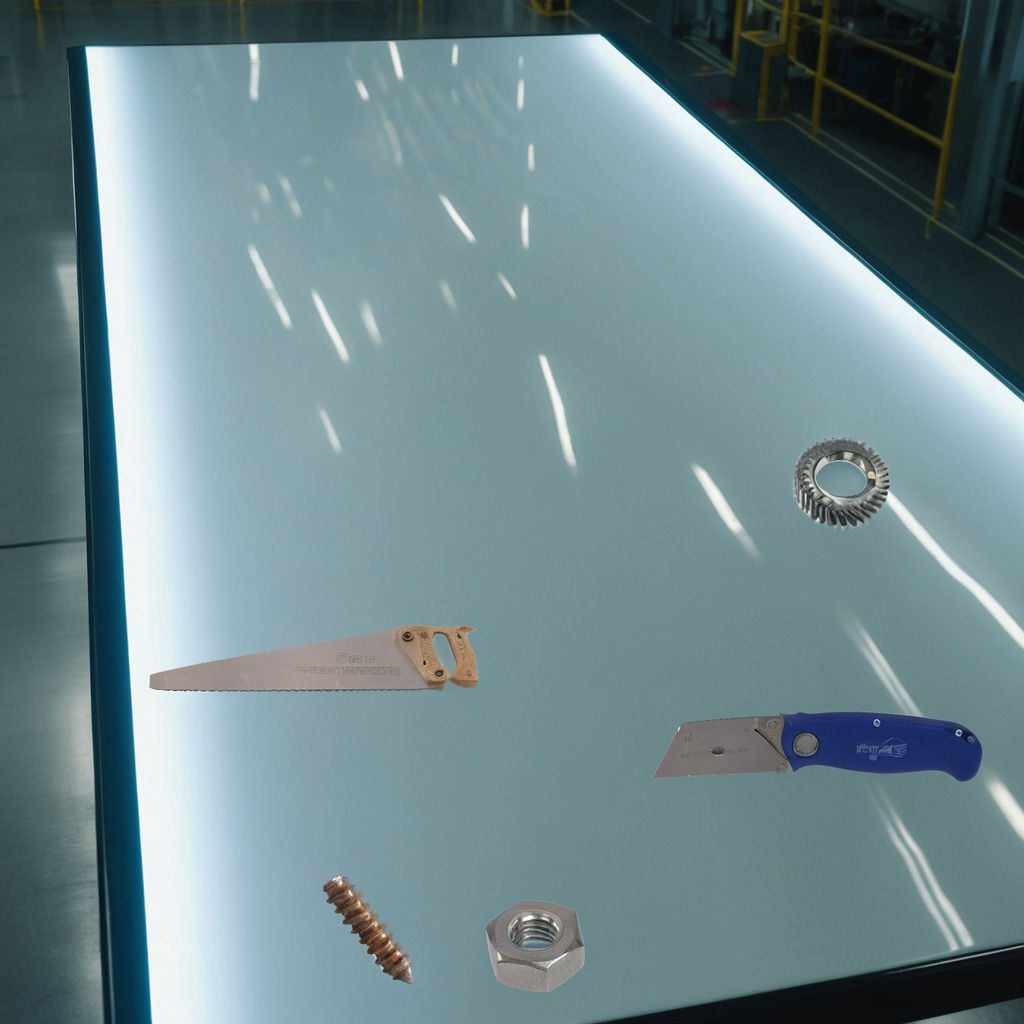
A steel gear with teeth, a utility knife, a metal machine screw, a handheld metal saw, and a metal nut are lying on the high-gloss table in a ship maintenance bay industrial lighting.